Interaction volume radius: 5 \u00c5
Interaction volume height: 50 \u00c5
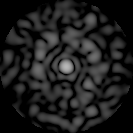
Disorder parameter: 0.8326